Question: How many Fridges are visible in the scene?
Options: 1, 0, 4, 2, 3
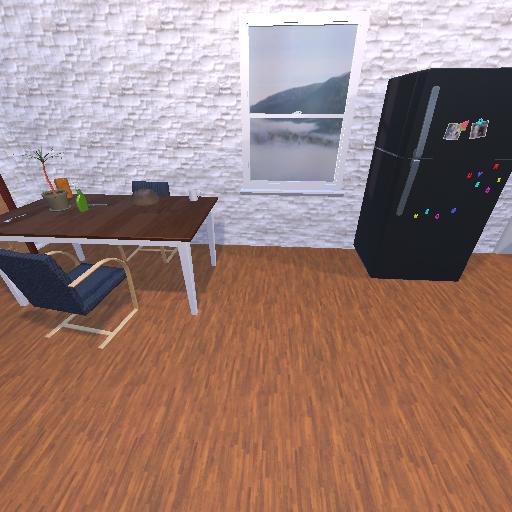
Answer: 1